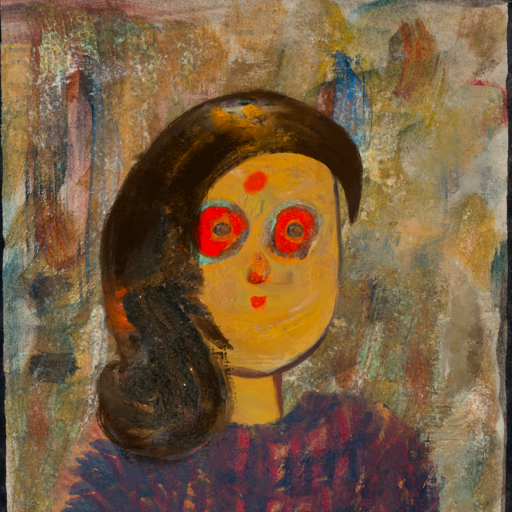
Background: Pipe, Head And Neck Front: After_Raid, Face Front: Sisters, Bust: In_The_Sun, Hair Front: Gypsy_Queen, Head Accessory: Blank, Second Necklace: Blank, Necklace: Blank, Baby: Blank